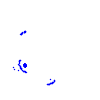
Particle: proton